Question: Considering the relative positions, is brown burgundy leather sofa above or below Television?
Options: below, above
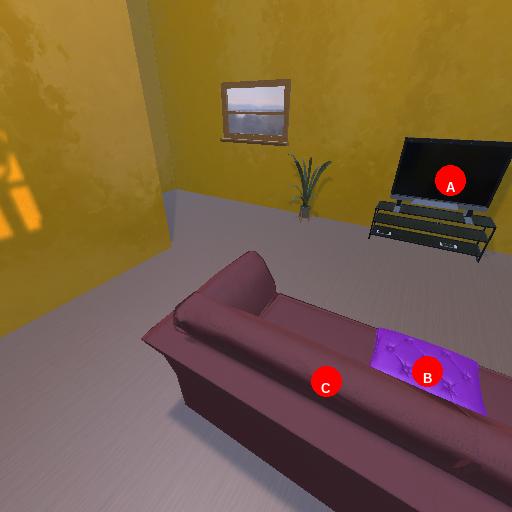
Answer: below